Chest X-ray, PA view. Patient: 57 years old, sex F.
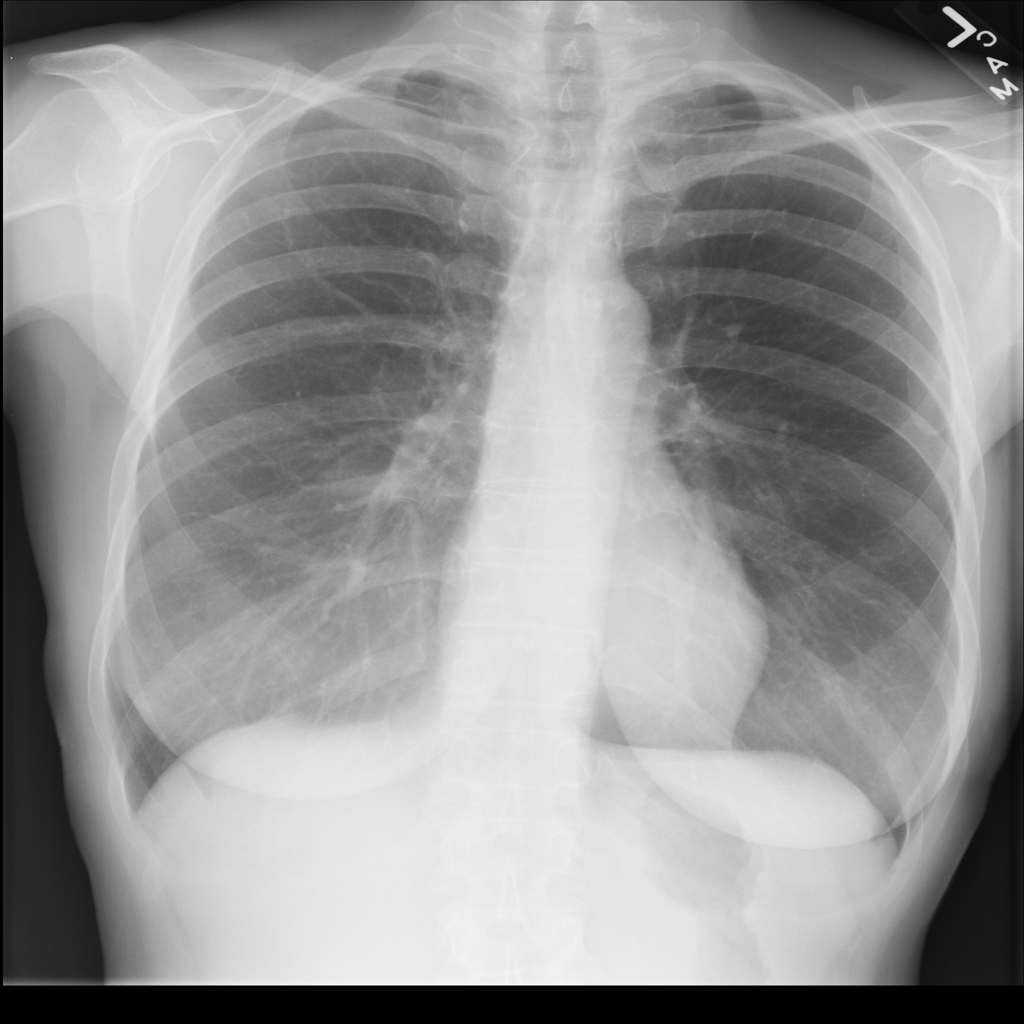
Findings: No Finding